Question: the 'gTouches' function in the 'rgeos' package tests whether "geometries have at least one boundary point in common, but no interior points". I am looking for a way to test whether "geometries have at least one boundary point in common" the criteria related to interior points.
Here is the basic setup: I have two shapefiles that are mostly embedded in each other. I want to find the polygons in the file with the smaller areas that are at the border of the larger areas. Here is a graph to describe what I am trying to do:
'''
plot(map2, col=NA, border='black', lwd=0.4)
plot(map1, col=NA, border='#666666', lwd=0.2, add=TRUE)
'''

The figure shows census blocks in Staten Island, NY. The green highlighting in one of the larger areas illustrates the blocks I want to identify. Only those that share or cross a border of the larger areas (thick lines). Not the blocks that are in the middle of the larger areas. I tried to do this with with 'gTouches(map2,map1, byid=TRUE)' and other function in the 'rgeos' package but without success. 'gTouches' only returns 'FALSE' probably because the criteria is that "geometries have at least one boundary point in common, but no interior points". Basically, I am looking for a function that tests whether "geometries have at least one boundary point in common" regardless of the interior.
A follow-up question is whether I can get the length of the mutual border?
You can download the two maps <URL>. Both are rds files so you can open them like this:
'''
library('rgdal')
library('rgeos')
library('sp')
map1 = readRDS('map1.rds')
map2 = readRDS('map2.rds')
'''
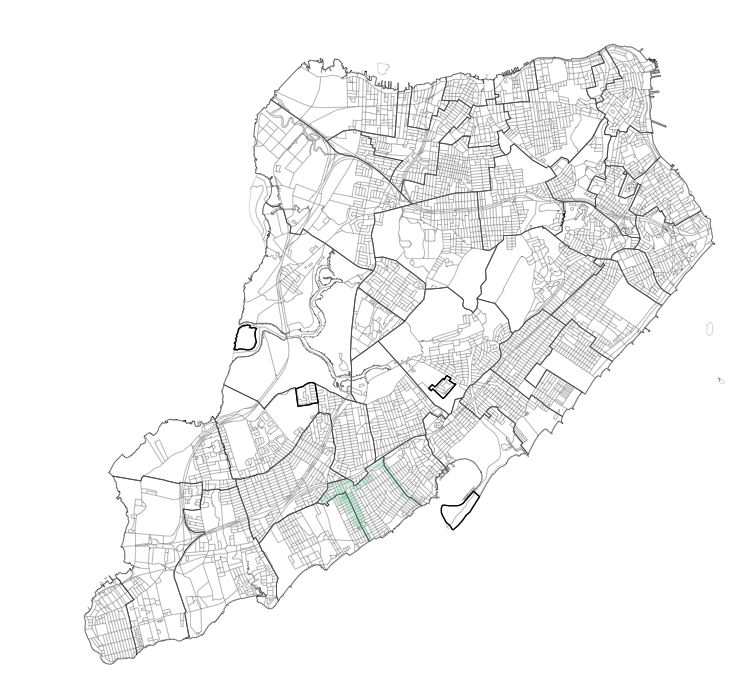
Answer: You can use a combo of 'gIntersects()' (to find all little polygons that intersect any part of the school district) and 'gContainsProperly()' (to find all little polygons that are fully contained within and not intersecting the boundary of the school district). Then simply combine the two resulting logical matrices to identify the polygons you're after.
'''
## Identify polygons that intersect but aren't fully contained within the
## school district whose polygon is given by SD = map2[13,]
SD <- map2[13,]
ii <- gIntersects(SD, map1, byid=TRUE) &
!gContainsProperly(SD, map1, byid=TRUE)
ii <- apply(ii, 1, any) ## Handy construct if both layers contain >1 polygon
## Plot that area, to show that results are correct
plot(SD, col=NA, border='black') ## Establish plotted area
plot(map1, col=NA, border='#666666', lwd=0.2, add=TRUE)
plot(map1[ii,], col="lightgreen", add=TRUE)
plot(SD, col=NA, border='black', lwd=2, add=TRUE) ## Put SD boundary on top
'''

That's not quite right, however. As can be seen in the map above, many small polygons along the SW and SE interiors of the school district which should have been identified have not been. Outcomes like this occur pretty frequently with operations, and arise from tiny misregistrations of the pair of layers (or of their intermediate representations by the GEOS engine).
The solution is to use 'gBuffer()' to buffer out one of the layers by a small amount before performing the topological queries. Here, the coordinates are in meters, and a bit of trial and error showed that a 20-meter buffer turns out to be mostly sufficient to fix the problem:
'''
## Expand every polygon in map1 by a 20-meter wide buffer
map1_buff <- gBuffer(map1, byid=TRUE, width=20)
## and then use the buffered version of map1 in the topological queries
ii <- gIntersects(SD, map1_buff, byid=TRUE) &
!gContainsProperly(SD, map1_buff, byid=TRUE)
ii <- apply(ii, 1, any) ## Handy construct if both layers contain >1 polygon
## Plot that area, to show that results are correct
plot(SD, col=NA, border='black') ## Establish plotted area
plot(map1, col=NA, border='#666666', lwd=0.2, add=TRUE)
plot(map1[ii,], col="lightgreen", add=TRUE)
plot(SD, col=NA, border='black', lwd=2, add=TRUE)
'''

This still misses a couple of polygons along the coast, but at some point a complete solution may have to involve getting a pair of maps that match up better in their level of detail. If the buffer size is made much larger, this analysis will start to produce false positives, picking up, for example, a few of the truly interior polygons in the NW corner of the school district.